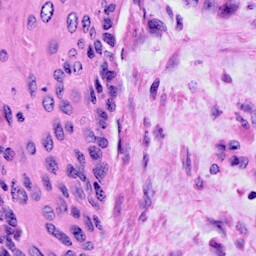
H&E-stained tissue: Cervix